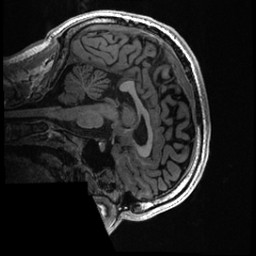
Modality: T1w
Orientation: sagittal